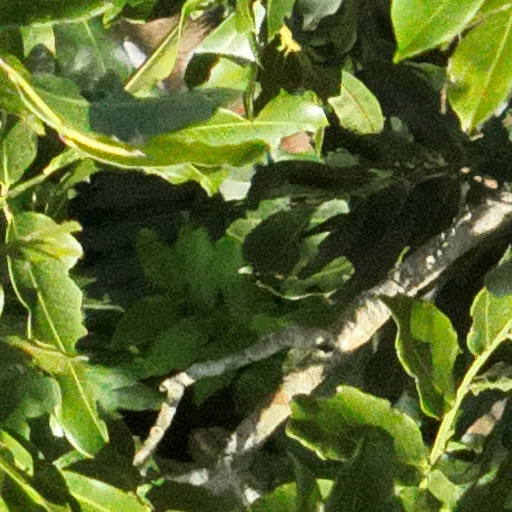
Species: Dipteryx oleifera
GBIF accepted scientific name: Dipteryx oleifera
Crown area (m\u00b2): 314.865